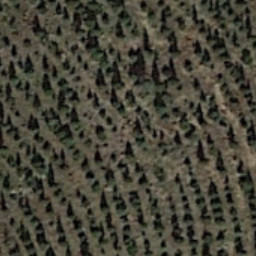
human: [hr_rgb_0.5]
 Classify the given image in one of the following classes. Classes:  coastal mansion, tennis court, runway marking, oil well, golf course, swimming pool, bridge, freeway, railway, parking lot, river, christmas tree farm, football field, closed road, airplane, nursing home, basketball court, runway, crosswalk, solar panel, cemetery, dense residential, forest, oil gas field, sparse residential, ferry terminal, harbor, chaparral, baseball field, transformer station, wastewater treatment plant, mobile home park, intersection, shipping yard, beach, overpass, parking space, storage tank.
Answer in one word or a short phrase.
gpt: christmas tree farm